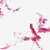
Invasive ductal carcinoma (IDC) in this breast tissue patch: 0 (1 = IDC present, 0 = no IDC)